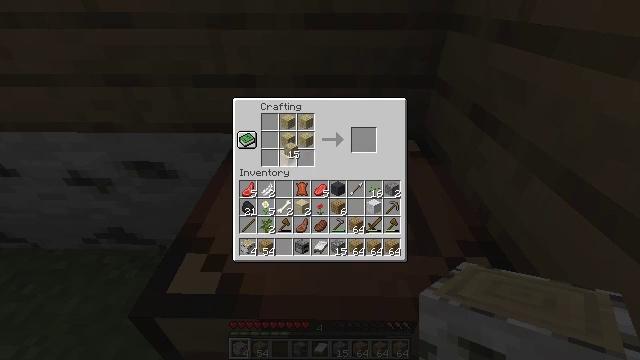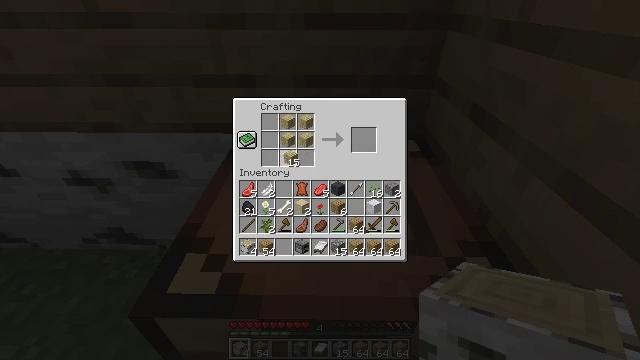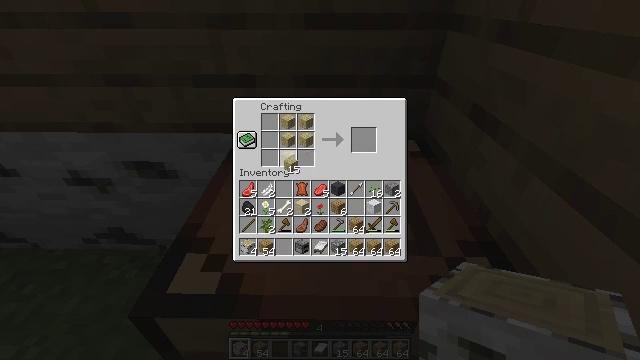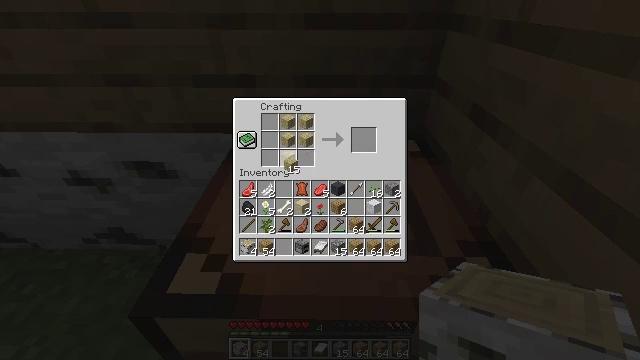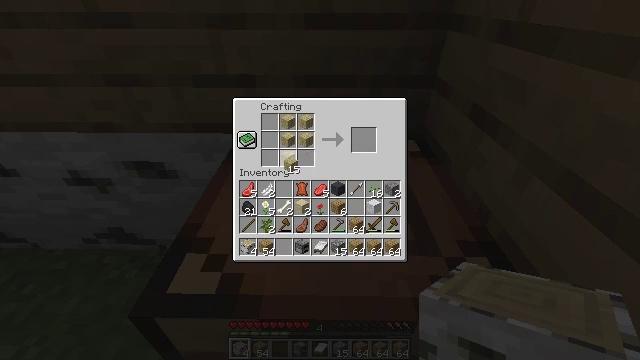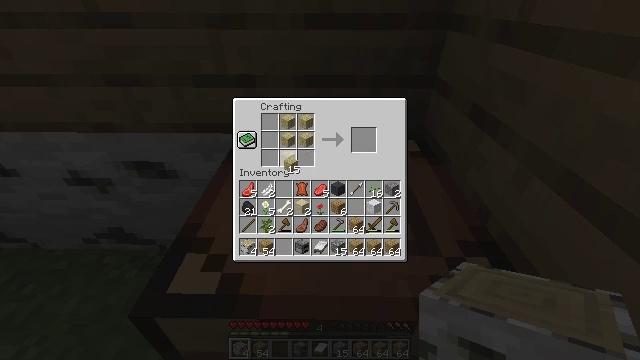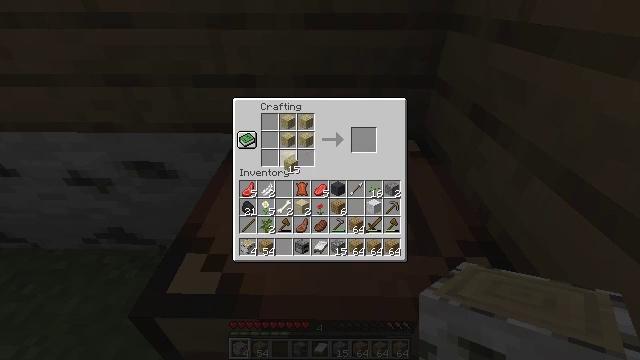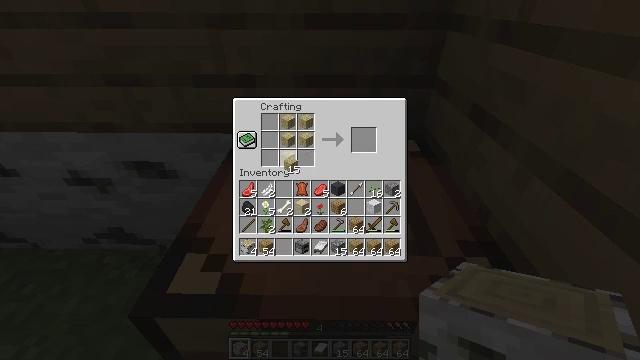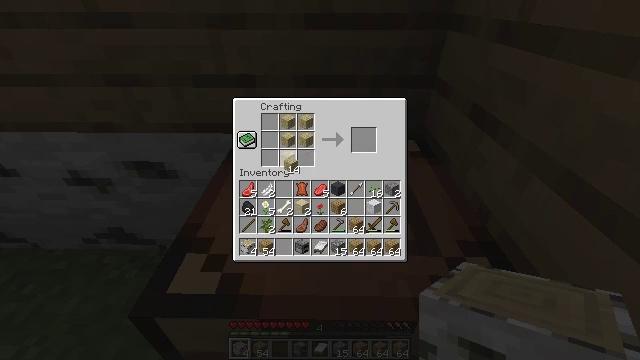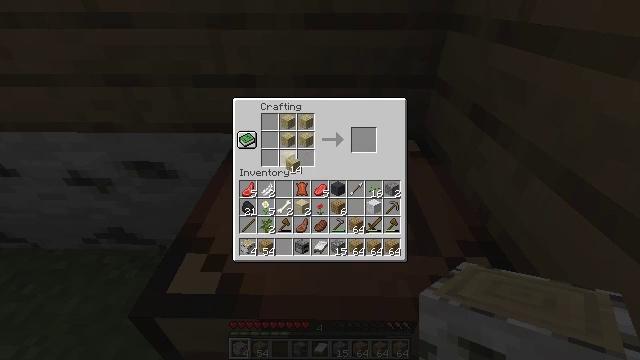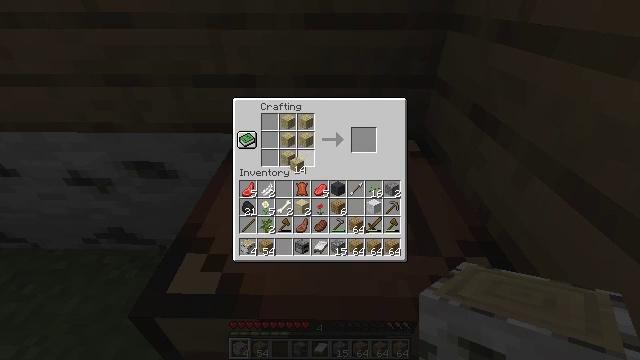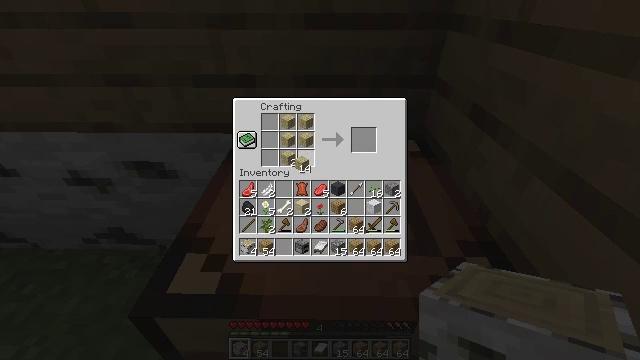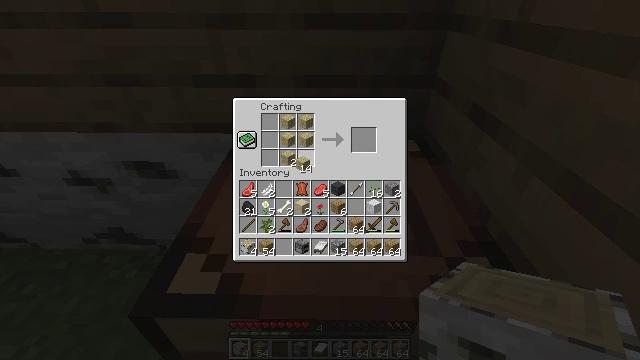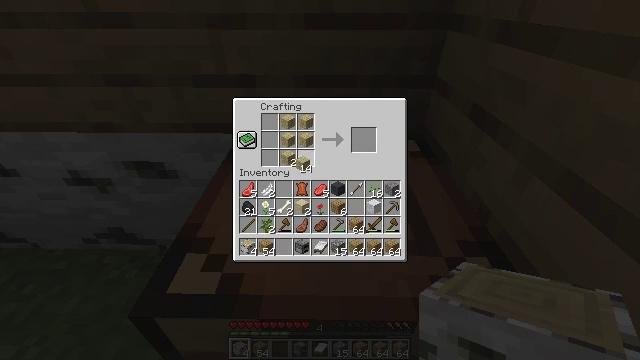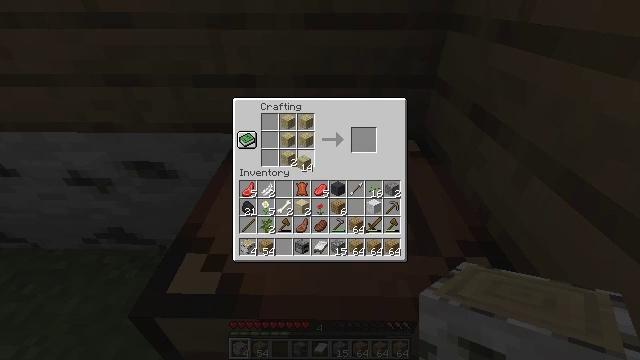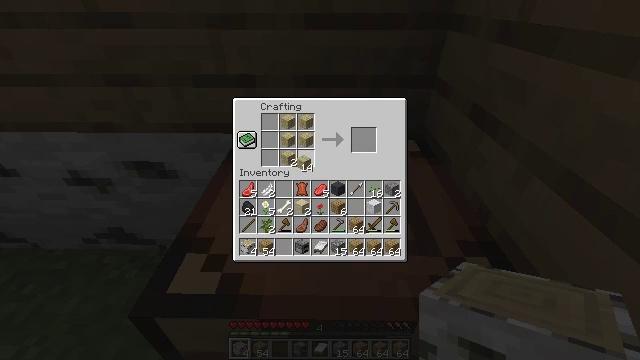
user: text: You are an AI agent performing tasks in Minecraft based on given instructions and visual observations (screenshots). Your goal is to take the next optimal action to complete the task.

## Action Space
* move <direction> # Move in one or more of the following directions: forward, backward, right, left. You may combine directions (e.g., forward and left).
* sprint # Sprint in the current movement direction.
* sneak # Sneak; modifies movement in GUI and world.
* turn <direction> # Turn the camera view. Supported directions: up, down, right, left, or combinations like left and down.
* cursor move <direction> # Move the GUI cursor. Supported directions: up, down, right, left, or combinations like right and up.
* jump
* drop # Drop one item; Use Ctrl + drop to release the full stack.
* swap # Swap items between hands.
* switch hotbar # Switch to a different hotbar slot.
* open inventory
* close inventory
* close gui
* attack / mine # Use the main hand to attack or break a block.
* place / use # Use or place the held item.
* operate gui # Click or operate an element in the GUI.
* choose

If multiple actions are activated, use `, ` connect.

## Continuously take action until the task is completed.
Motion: motion action
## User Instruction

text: Craft a birch door using birch planks in the crafting grid.
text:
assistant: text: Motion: cursor move down
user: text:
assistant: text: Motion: cursor move down
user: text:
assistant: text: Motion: no_op
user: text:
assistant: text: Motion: no_op
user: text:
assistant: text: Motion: choose
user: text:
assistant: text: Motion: choose
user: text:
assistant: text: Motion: choose
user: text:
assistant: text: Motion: no_op
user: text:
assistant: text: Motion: no_op
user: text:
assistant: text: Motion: no_op
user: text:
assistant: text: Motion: no_op
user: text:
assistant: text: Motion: no_op
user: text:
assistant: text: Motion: no_op
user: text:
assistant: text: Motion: no_op
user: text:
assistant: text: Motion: no_op
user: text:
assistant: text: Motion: no_op
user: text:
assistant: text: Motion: choose
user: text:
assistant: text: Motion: choose
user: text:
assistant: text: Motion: choose
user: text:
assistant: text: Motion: no_op
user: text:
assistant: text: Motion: no_op
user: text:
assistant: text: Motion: no_op
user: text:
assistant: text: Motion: no_op
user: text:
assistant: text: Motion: no_op
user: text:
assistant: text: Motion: no_op
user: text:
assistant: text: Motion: no_op
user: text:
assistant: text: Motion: no_op
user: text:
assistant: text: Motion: no_op
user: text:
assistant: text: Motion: no_op
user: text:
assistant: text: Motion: cursor move up